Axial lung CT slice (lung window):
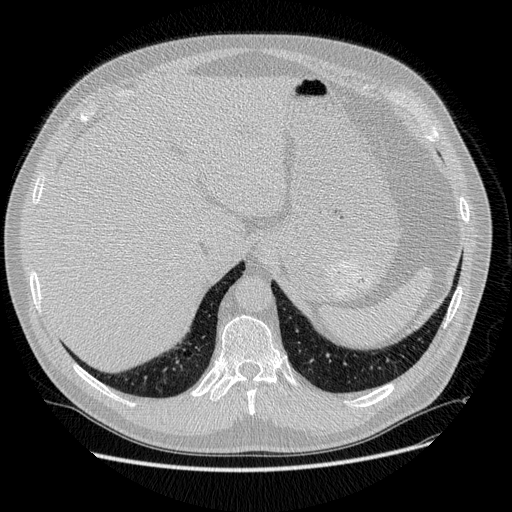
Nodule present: no